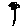
Label: flower